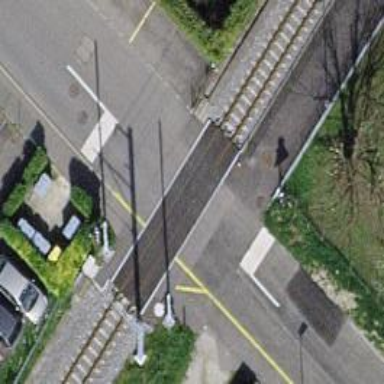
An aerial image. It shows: Full barrier level crossing on railway.